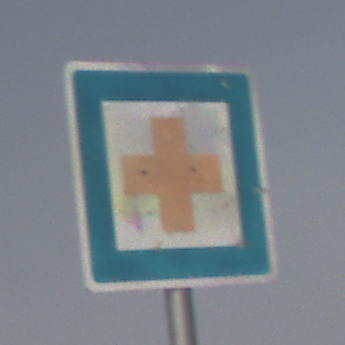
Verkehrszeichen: ErsteHilfe
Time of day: MorningAfternoon
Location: Outdoor (Nature)
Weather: PartlyCloudy
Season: NotSpecified
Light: Natural